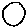
Label: circle